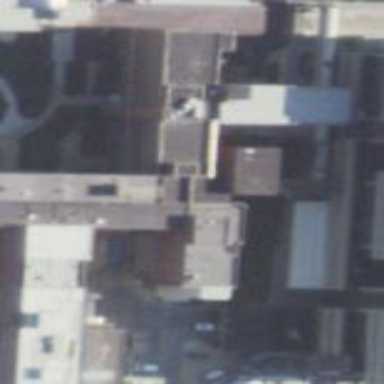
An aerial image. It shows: Hospital building.